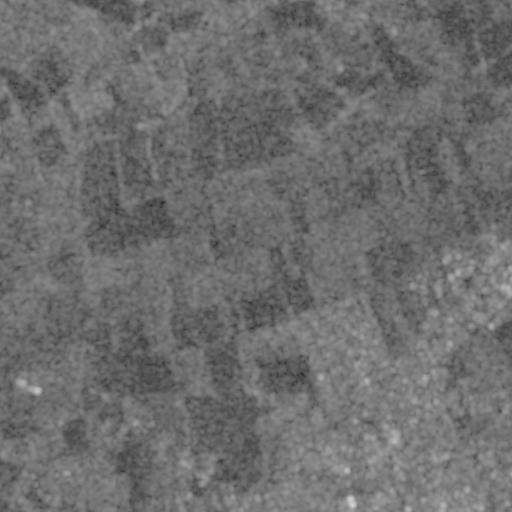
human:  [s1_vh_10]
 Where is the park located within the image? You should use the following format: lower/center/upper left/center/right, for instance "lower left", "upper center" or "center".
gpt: The park is located in the lower right of the image.
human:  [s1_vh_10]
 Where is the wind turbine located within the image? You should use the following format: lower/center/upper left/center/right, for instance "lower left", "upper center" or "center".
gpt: The wind turbine is located in the center left of the image.
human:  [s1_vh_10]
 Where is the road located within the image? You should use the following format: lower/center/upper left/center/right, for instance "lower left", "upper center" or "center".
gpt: There is no road in the image.

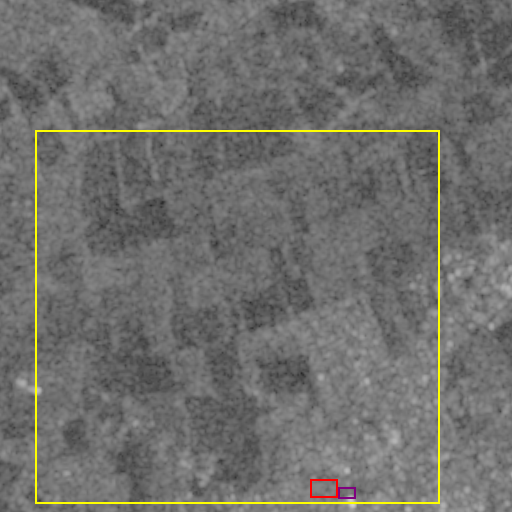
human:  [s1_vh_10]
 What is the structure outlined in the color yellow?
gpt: The structure outlined in yellow is a crop field.
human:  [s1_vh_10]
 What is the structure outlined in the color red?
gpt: The structure outlined in red is a park.
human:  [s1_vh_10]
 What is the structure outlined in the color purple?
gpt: The structure outlined in purple is a parking lot.
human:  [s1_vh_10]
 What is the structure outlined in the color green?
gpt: There is no green outline.